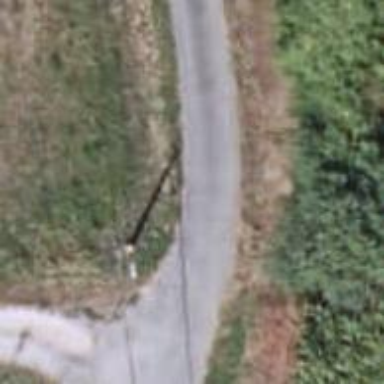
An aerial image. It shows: Unclassified road with asphalt surface.